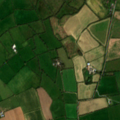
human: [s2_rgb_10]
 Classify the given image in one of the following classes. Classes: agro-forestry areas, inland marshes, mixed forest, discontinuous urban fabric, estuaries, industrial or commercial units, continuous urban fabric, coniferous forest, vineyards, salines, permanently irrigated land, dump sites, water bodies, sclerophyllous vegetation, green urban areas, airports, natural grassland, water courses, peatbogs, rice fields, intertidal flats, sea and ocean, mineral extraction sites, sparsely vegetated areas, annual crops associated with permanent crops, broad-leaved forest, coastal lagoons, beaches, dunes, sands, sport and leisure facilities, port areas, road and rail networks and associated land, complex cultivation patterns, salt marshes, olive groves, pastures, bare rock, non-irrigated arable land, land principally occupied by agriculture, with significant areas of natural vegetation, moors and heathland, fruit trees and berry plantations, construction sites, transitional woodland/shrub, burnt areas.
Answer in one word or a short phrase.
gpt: non-irrigated arable land, pastures